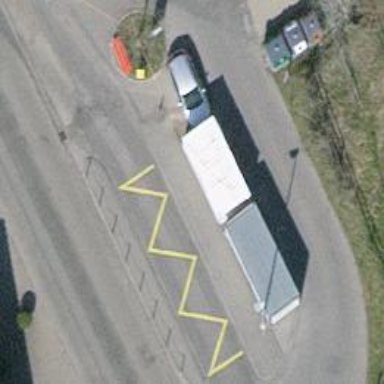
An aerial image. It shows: Bus stop with stop position for public transport.